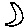
Label: moon